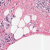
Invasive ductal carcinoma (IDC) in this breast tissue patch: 0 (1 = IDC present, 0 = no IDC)